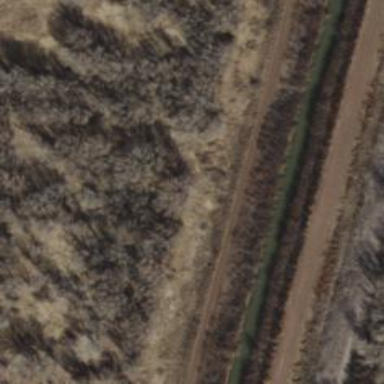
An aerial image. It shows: Track road along man-made cutline.